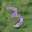
Label: 3